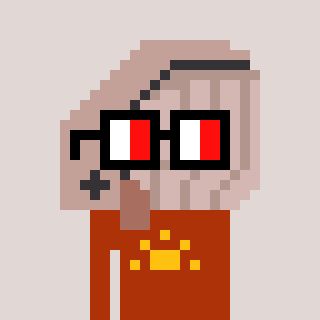
a pixel art character with square glasses with black frames and red eyes, a whale-shaped head and a hotbrown-colored body on a warm background